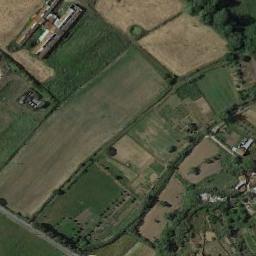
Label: terrace